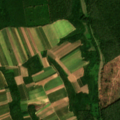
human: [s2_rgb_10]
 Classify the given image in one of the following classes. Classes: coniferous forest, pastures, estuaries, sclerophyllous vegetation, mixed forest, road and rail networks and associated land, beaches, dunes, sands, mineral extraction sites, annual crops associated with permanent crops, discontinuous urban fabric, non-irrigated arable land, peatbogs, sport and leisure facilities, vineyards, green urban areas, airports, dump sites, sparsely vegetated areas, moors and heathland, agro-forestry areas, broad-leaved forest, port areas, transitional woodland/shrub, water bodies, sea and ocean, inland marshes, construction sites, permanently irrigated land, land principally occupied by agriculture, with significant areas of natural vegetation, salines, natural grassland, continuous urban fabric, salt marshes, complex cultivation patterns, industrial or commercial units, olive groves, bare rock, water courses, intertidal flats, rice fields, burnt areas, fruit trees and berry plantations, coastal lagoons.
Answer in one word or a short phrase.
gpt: non-irrigated arable land, broad-leaved forest, transitional woodland/shrub